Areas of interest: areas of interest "Disease Prevention"
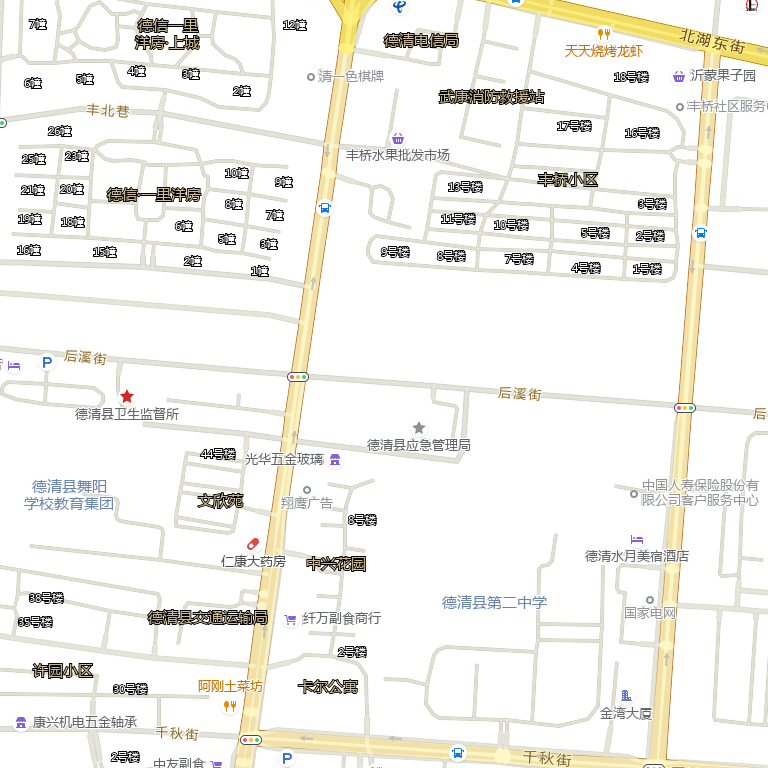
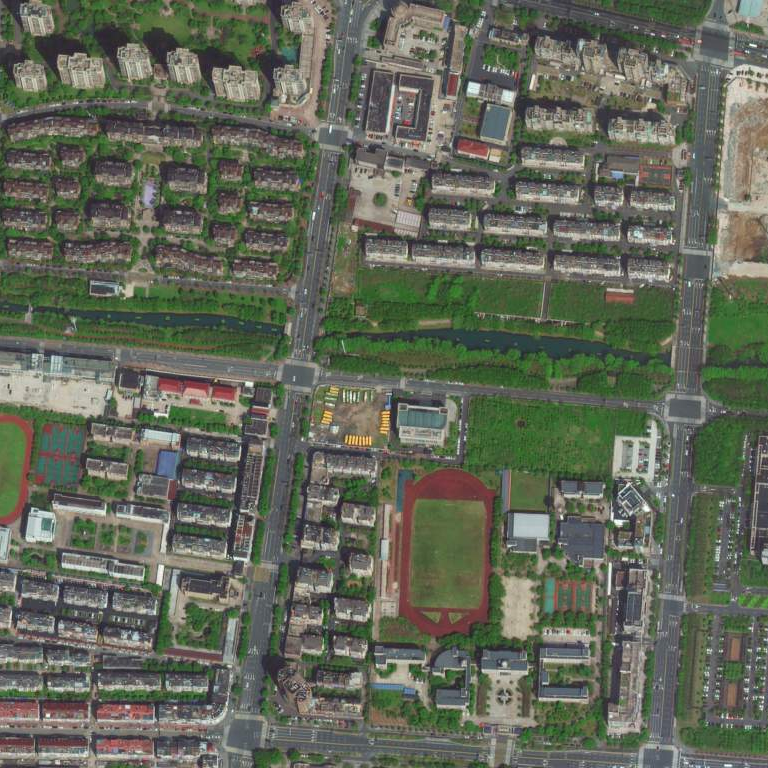